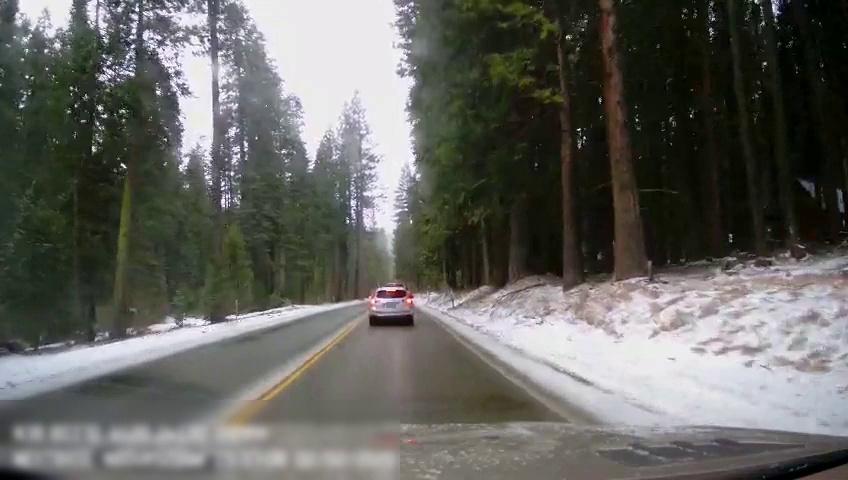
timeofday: Day
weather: Snowy
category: Drivable Space
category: Vehicles | Truck
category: Vehicles | SUV
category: Lanes | Current Lane
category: Lanes | Opposite Lane
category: Lanes | Current Lane